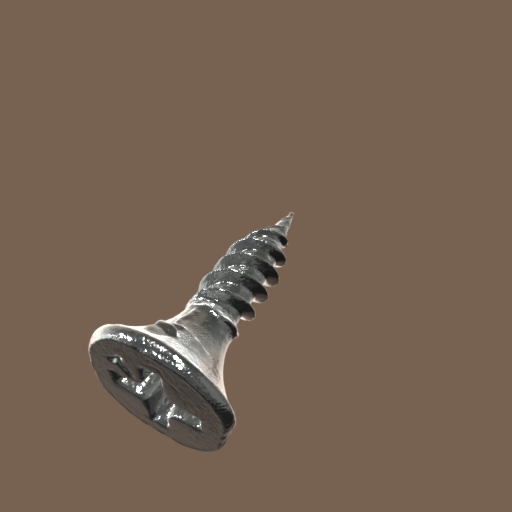
Label: screw